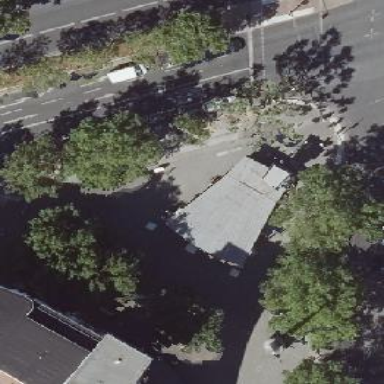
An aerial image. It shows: Close-up view of roof of building.